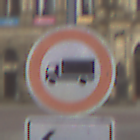
Verkehrszeichen: VerbotFuerKraftfahrzeugeUeberDreiKommaFuenfTonnen
Zusatzzeichen unten: RichtungsangabeDurchPfeile1
Umgebung: Outdoor, Urban
Tageszeit: MorningAfternoon
Wetter: PartlyCloudy
Licht: Natural
Jahreszeit: NotSpecified
Kontrast: LowContrast